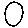
Label: circle